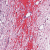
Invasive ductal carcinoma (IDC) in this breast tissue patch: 1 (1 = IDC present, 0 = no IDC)